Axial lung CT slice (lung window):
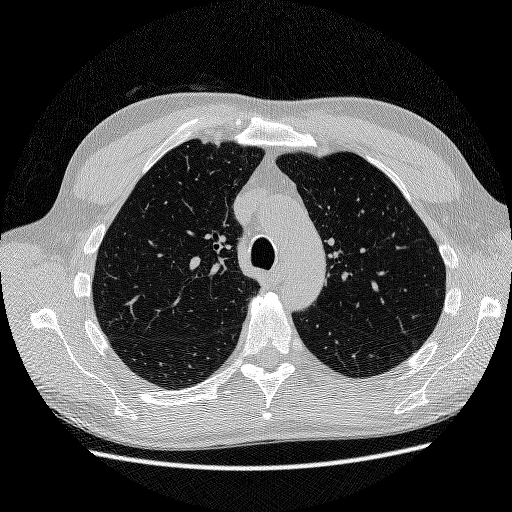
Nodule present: no